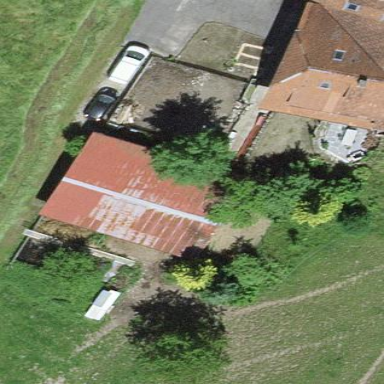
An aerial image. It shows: Rural barn.